如图，在 \(\triangle ABC\) 中，\(O\) 是 \(AC\) 上（异于点 \(A, C\)）的一点，\(\bigodot O\) 恰好经过点 \(A, B\)，\(AD \perp CB\) 于点 \(D\)，且 \(AB\) 平分 \(\angle CAD\)。

(1) 求证 \(BC\) 与 \(\bigodot O\) 相切。

(2) 若 \(AC = 5\)，\(DC = 4\)。则 \(\bigodot O\) 的半径长为\underline{~~~~~~~~~~~}。
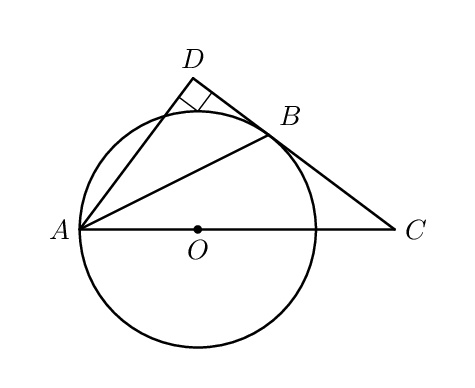
【解答】
\noindent
【答案】(1)证明见解析；\\
(2)$\boldsymbol{\dfrac{15}{8}}$.

\vspace{0.5cm}
\noindent
【分析】

\vspace{0.5cm}
\noindent
【详解】(1) 证明：连接$OB$，

$\because OA=OB$,\\
$\therefore \angle OAB = \angle OBA$,\\
$\because AB$平分$\angle CAD$,\\
$\therefore \angle DAB = \angle CAB$,\\
$\therefore \angle DAB = \angle OBA$,\\
$\therefore AD \parallel OB$,\\
$\therefore \angle D = \angle OBC$,

\noindent
$\because AD \perp CB$,\\
$\therefore \angle OBC = \angle D = 90^\circ$,\\
$\therefore OB \perp CB$,\\
$\because OB$ 是 $\odot O$ 的半径,\\
$\therefore BC$ 与 $\odot O$ 相切;

\vspace{0.5cm}
\noindent
（2）解：设 $\odot O$ 的半径长为 $r$,\\
$\because AD \perp CB,\ AC = 5,\ DC = 4$,\\
$\therefore AD = \sqrt{5^2 - 4^2} = 3$,\\
由（1）得 $\angle OBC = \angle D$,\\
$\because \angle C = \angle C$,\\
$\therefore \triangle CAD \backsim \triangle COB$,\\
$\therefore \dfrac{OC}{AC} = \dfrac{OB}{AD}$ 即 $\dfrac{5 - r}{5} = \dfrac{r}{3}$,\\
解得 $r = \dfrac{15}{8}$,\\
故答案为：$\dfrac{15}{8}$.

\vspace{0.5cm}
\noindent
【点睛】本题主要考查了切线的判定，平行线的判定及性质，相似三角形的判定及性质，勾股定理，熟练掌握切线的判定，平行线的判定及性质，相似三角形的判定及性质是解题的关键.
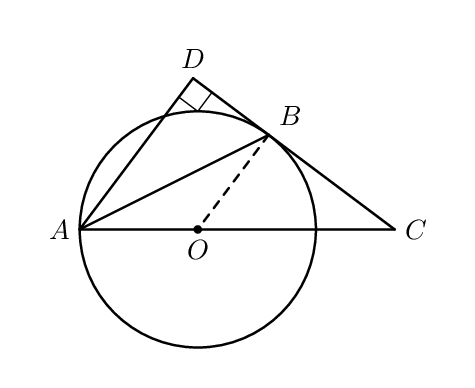